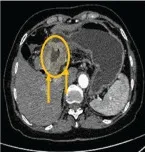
(A) CT reveals abnormal thickening of the antrum wall and incomplete obstruction prior to therapy.
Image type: radiology (ct)